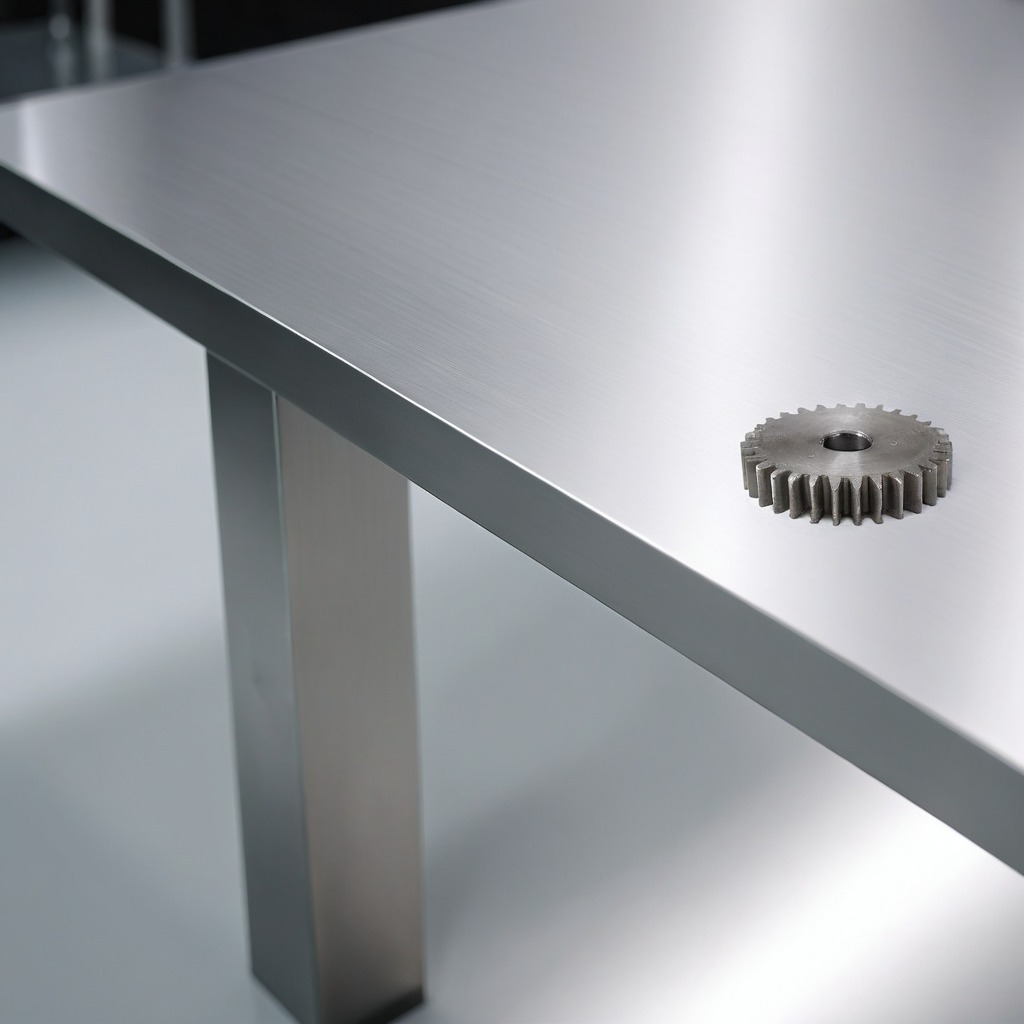
A steel gear with teeth is lying on the stainless steel table.